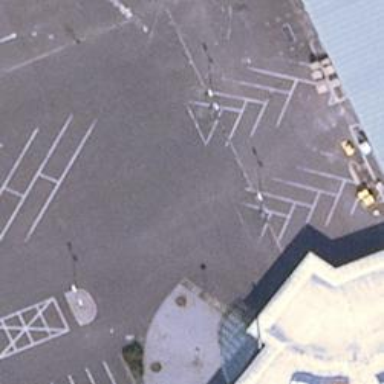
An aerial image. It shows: Road serving as parking aisle.